Question: I've created a custom circular progress bar using 'CAShapeLayer'. I can easily center it inside any 'UIView' using 'view.center' but I need to center it inside a 'UITableView' Cell and that's what I get:

If you take a look at that image, Above circle shows the same 'CAShapeLayer' centered inside a 'UIView' correctly.
I've tried 'view.center, [x: view.frame.width /2, y :view.frame.height / 2 ]'
I've also tried to center a 'UIView' inside that 'Cell' and add 'CAShapeLayer' to that centered View... Didn't work.
'''
let center = CGPoint(x: self.frame.width/2, y: self.frame.height/2)
let circularPath = UIBezierPath(arcCenter: .zero, radius: 80, startAngle: 0, endAngle: CGFloat.pi * 2, clockwise: true)
pulsatingLayer.position = center
'''
Complete Code:
'''
import UIKit
class CurrentGACell: UITableViewCell {
let shapeLayer = CAShapeLayer()
var pulsatingLayer: CAShapeLayer!
let percentageLabel: UILabel = {
var label = UILabel()
label.text = "Start"
label.textAlignment = .center
label.font = UIFont(name: "AvenirNext-DemiBold", size: 30)
label.backgroundColor = UIColor.clear
return label
}()
@IBOutlet weak var mainView: UIView!
override func awakeFromNib() {
super.awakeFromNib()
setupNotificationObserver()
let center = self.contentView.center //CGPoint(x: contentView.frame.width/2, y: contentView.frame.height/2) //mainView.center
let circularPath = UIBezierPath(arcCenter: .zero, radius: 80, startAngle: 0, endAngle: CGFloat.pi * 2, clockwise: true)
//pulsating
pulsatingLayer = CAShapeLayer()
pulsatingLayer.path = circularPath.cgPath
pulsatingLayer.fillColor = UIColor.AppColors.Blue.withAlphaComponent(0.2).cgColor
pulsatingLayer.strokeColor = UIColor.clear.cgColor
pulsatingLayer.lineWidth = 10
pulsatingLayer.lineCap = .round
pulsatingLayer.position = center
self.contentView.layer.addSublayer(pulsatingLayer)
animatePulsatingLayer()
//trackLayer
let trackLayer = CAShapeLayer()
trackLayer.path = circularPath.cgPath
trackLayer.fillColor = UIColor.white.cgColor
trackLayer.strokeColor = UIColor.AppColors.Blue.withAlphaComponent(0.2).cgColor
trackLayer.lineWidth = 10
trackLayer.lineCap = .round
trackLayer.position = center
self.contentView.layer.addSublayer(trackLayer)
//shapeLayer
shapeLayer.path = circularPath.cgPath
shapeLayer.fillColor = UIColor.white.cgColor
shapeLayer.strokeColor = UIColor.AppColors.Blue.cgColor
shapeLayer.lineWidth = 10
shapeLayer.strokeEnd = 0
shapeLayer.lineCap = .round
shapeLayer.position = center
shapeLayer.transform = CATransform3DMakeRotation(-CGFloat.pi/2, 0, 0, 1)
self.contentView.layer.addSublayer(shapeLayer)
self.addGestureRecognizer(UITapGestureRecognizer(target: self, action: #selector(handleTap)))
self.contentView.addSubview(percentageLabel)
percentageLabel.frame = CGRect(x: 0, y: 0, width: 500, height: 100)
percentageLabel.center = center
}
@objc private func handleTap() {
//beginDownloading()
animateCircle()
}
fileprivate func animateCircle() {
print("animating....")
let basicAnimation = CABasicAnimation(keyPath: "strokeEnd")
basicAnimation.toValue = 0.65
basicAnimation.duration = 1
basicAnimation.fillMode = CAMediaTimingFillMode.forwards
basicAnimation.isRemovedOnCompletion = false
percentageLabel.text = "29w + 3d"
shapeLayer.add(basicAnimation, forKey: "urSoBasic")
}
private func animatePulsatingLayer() {
let animation = CABasicAnimation(keyPath: "transform.scale")
animation.toValue = 1.2
animation.duration = 1
animation.autoreverses = true
animation.repeatCount = Float.infinity
animation.timingFunction = CAMediaTimingFunction(name: .easeOut)
pulsatingLayer.add(animation, forKey: "pulsating")
}
private func setupNotificationObserver() {
NotificationCenter.default.addObserver(self, selector: #selector(handleEnterForegroung), name: UIApplication.willEnterForegroundNotification, object: nil)
}
@objc func handleEnterForegroung() {
animatePulsatingLayer()
}
override func setSelected(_ selected: Bool, animated: Bool) {
super.setSelected(selected, animated: animated)
// Configure the view for the selected state
}
}
'''
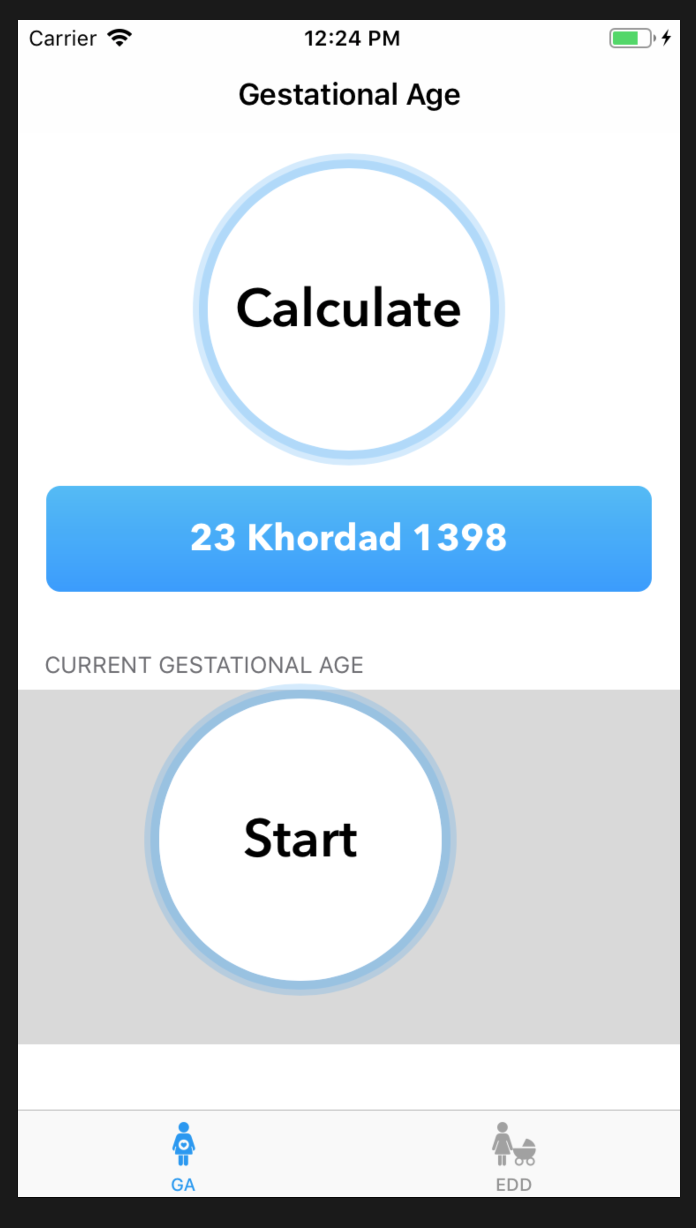
Answer: Move the code relying on '.contentView' frame to 'layoutSubviews()'. Only then your 'CurrentGACell' is guaranteed to have proper frame.
Something like:
'''
let shapeLayer = CAShapeLayer()
let trackLayer = CAShapeLayer()
var pulsatingLayer: CAShapeLayer!
func layoutSubviews() {
super.layoutSubviews()
let center = contentView.center
pulsatingLayer.position = center
trackLayer.position = center
shapeLayer.position = center
percentageLabel.center = center
}
'''